Current action and preconditions to check: trajectory_clear

Your task: For each precondition in the list above, predict whether it will hold at this action.

Consider the current scene as observed from the mobile robot's camera, and analyze the predicted future states of all dynamic agents (e.g., people, animals, vehicles, or any moving entities) within the NEXT SECOND.

IMPORTANT: Only answer "very likely" if you are absolutely certain—based on strong, clear evidence—that a dynamic agent will violate the precondition in the predicted future state. Do NOT answer "very likely" for unlikely, ambiguous, or low-probability risks.

Ask yourself for each precondition: Is there a high probability, with clear and convincing evidence, that the predicted future states of any dynamic agent will interfere with the predicted future state of the currently executing action within the NEXT SECOND, causing that precondition to fail?

Assess the risk level based on these predictions. Use "likely" or "very likely" if motions create a clear risk of interference.

Use "neutral" or "improbable" if agents are nearby but their predicted paths are clearly diverging or non-conflicting.

Failure Risk Categories: "very improbable", "improbable", "neutral", "likely", "very likely"

Answer Format: Output ONLY the probability_of_failure value from these categories: "very improbable", "improbable", "neutral", "likely", "very likely"

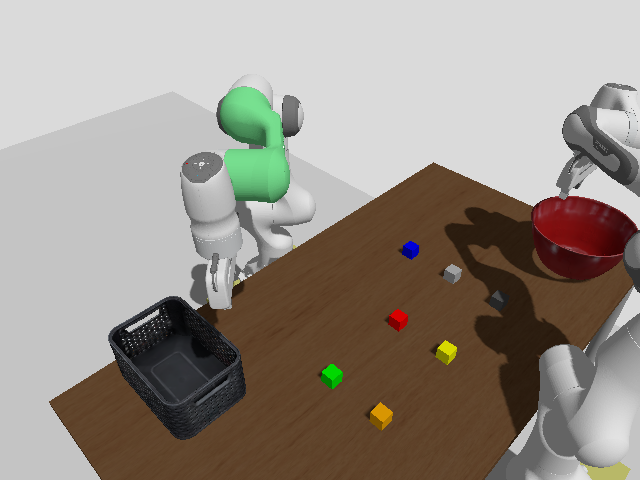

Answer: very improbable